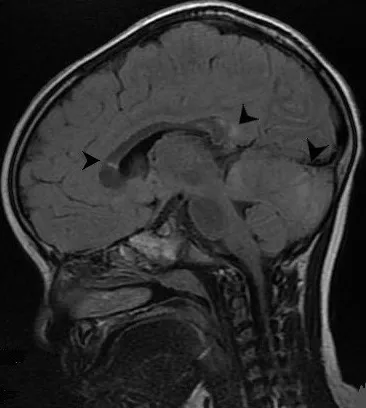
Sagittal T2 FLAIR High signal changes indicating diffuse axonal injuries in corpus callosum, cerebellar, and basal ganglia of the right hemisphere.
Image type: radiology (mri)